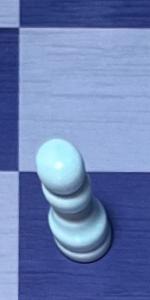
Label: Pawn_White